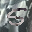
Label: 5